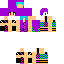
A female human skin with dark skin, wearing brown long hair dressed in a purple hoodie and black pants, featuring a closed mouth.